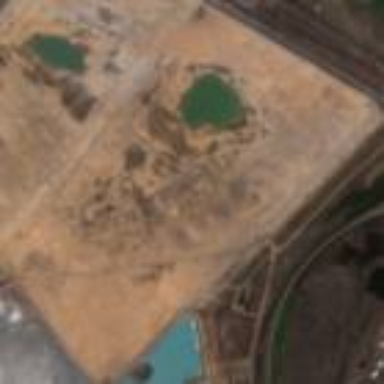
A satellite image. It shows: Man-made tailings pond.